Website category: sports
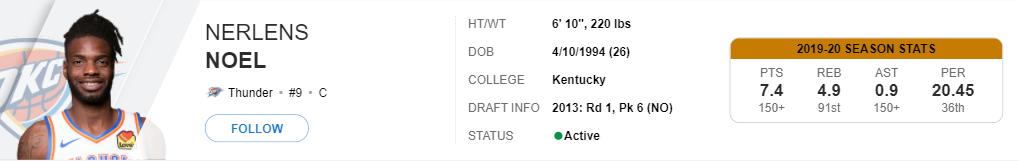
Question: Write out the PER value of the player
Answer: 20.45

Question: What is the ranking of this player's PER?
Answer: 36th

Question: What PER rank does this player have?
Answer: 36th

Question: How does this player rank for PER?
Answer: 36th

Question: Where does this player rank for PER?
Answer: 36th

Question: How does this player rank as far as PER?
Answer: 36th

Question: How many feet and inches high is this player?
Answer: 6' 10"

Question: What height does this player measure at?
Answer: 6' 10"

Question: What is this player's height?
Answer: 6' 10"

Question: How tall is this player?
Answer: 6' 10"

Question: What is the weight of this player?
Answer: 220 lbs

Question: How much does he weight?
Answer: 220 lbs

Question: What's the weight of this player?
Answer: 220 lbs

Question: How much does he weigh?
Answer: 220 lbs

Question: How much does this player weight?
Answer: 220 lbs